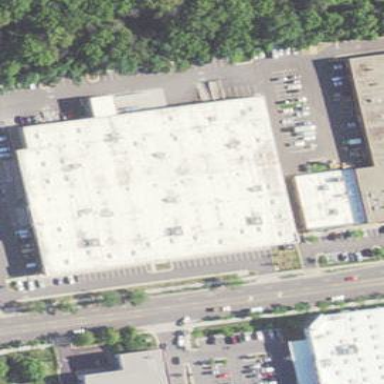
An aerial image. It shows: Warehouse building.